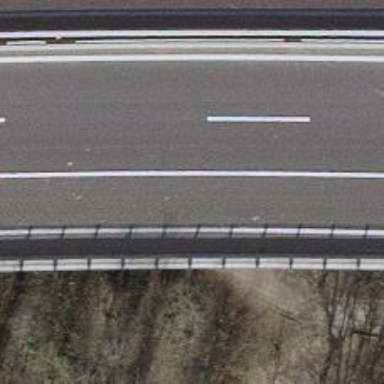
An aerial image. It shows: Viaduct bridge on motorway link.